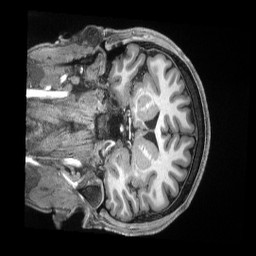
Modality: T1w
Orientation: coronal
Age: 20
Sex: male
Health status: ill
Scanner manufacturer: siemens
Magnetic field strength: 3 T
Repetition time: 2.5 s
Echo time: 0.00181 s